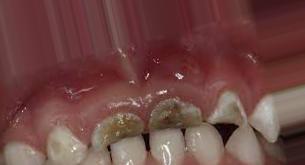
Condition: Caries